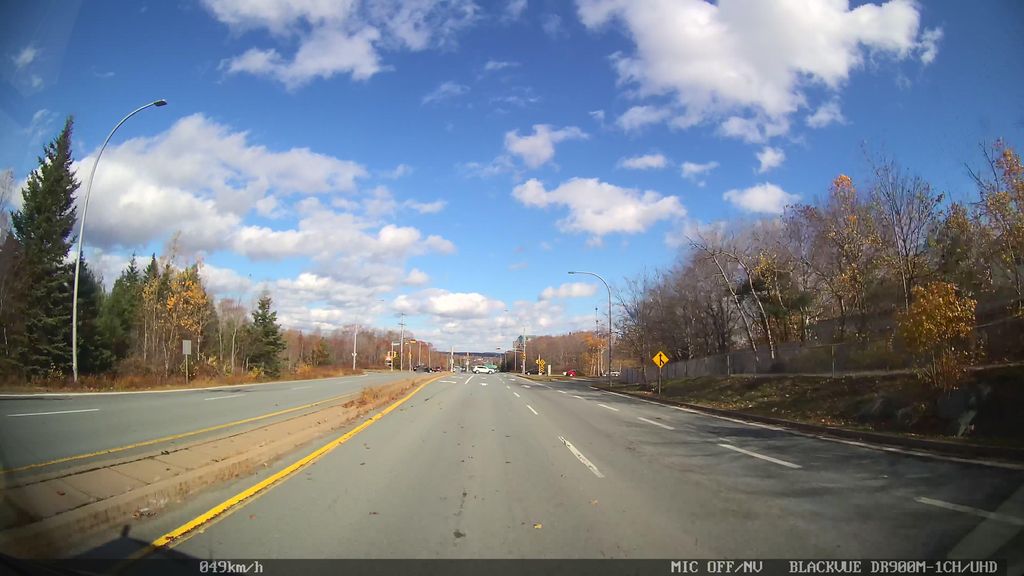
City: halifax